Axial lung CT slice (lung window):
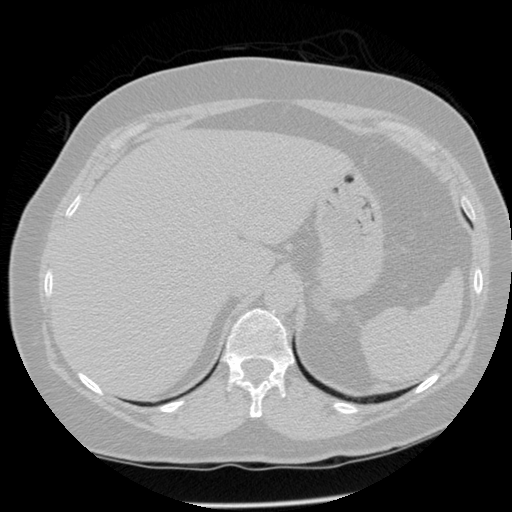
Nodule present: no